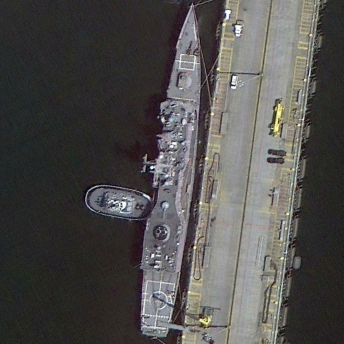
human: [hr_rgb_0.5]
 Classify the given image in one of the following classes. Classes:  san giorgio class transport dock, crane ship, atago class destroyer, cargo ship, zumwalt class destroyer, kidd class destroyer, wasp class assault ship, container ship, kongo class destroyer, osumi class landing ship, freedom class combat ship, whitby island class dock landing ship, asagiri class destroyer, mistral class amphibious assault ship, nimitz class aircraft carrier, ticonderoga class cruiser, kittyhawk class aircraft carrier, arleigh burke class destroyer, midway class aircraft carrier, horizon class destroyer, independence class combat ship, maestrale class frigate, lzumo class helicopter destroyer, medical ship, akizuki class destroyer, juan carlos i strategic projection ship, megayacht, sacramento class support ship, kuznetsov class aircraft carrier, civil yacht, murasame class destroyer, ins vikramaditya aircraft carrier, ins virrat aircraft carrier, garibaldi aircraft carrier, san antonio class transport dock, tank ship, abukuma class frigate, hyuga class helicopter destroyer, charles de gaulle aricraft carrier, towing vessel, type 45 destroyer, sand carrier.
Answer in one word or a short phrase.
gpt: Ticonderoga class cruiser